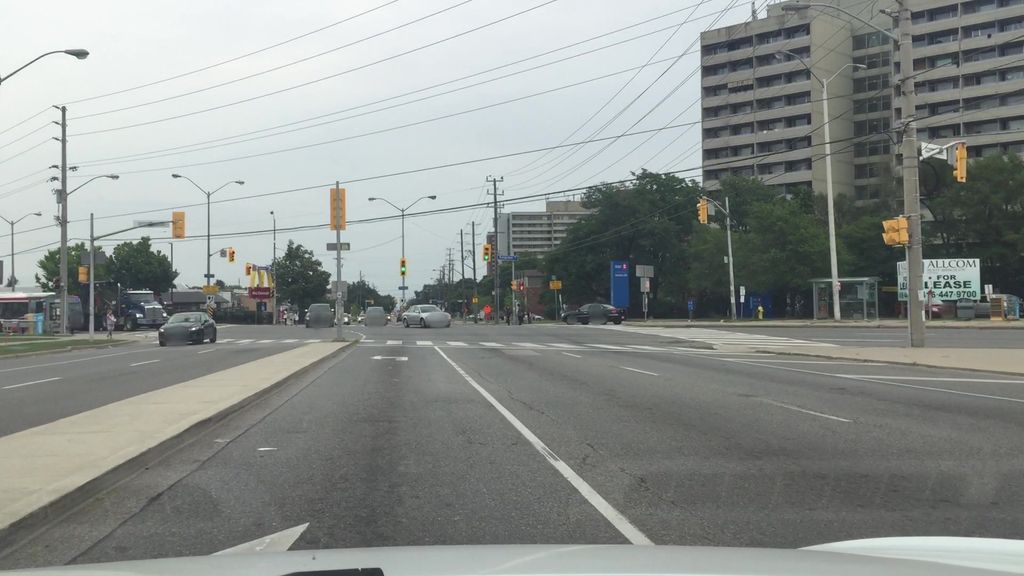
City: toronto